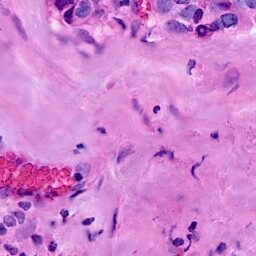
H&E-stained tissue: Breast